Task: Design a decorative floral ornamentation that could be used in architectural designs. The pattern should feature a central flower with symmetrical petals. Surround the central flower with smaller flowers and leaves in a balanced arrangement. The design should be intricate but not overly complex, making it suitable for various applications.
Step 1286:
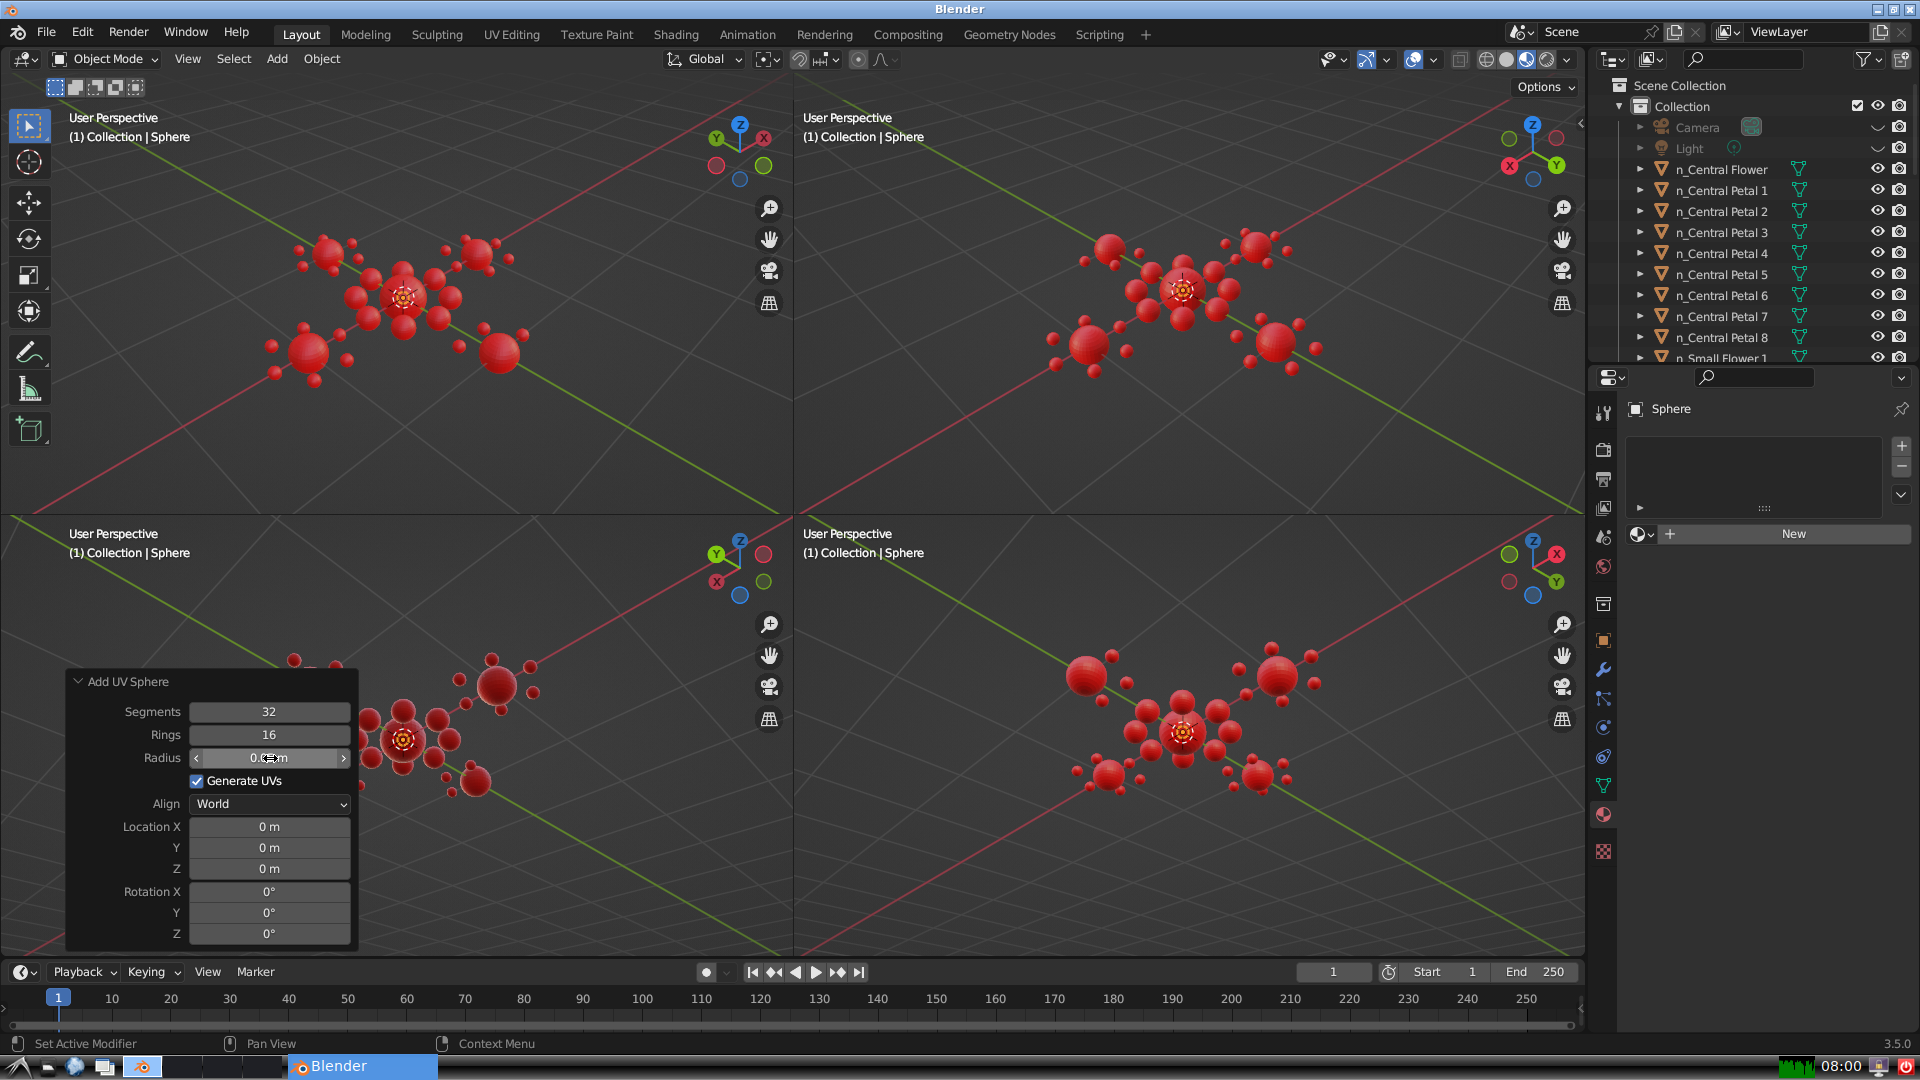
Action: click: no